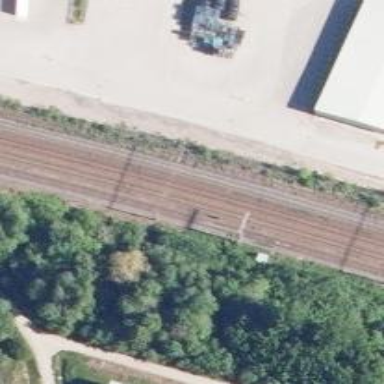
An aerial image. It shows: Railway signal.